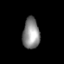
Tissue: lung
Cell type: Others
Senescence score: 0.2342
Nuclear area (px): 513
Mean DAPI intensity: 138.918